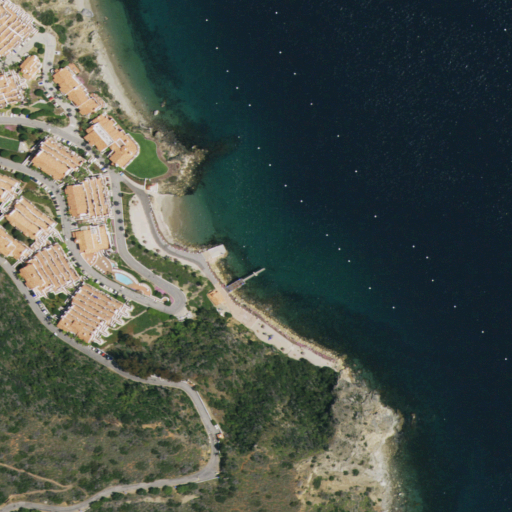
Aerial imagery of beach in California named Hamilton Beach containing open water, low intensity development, shrub, mixed forest, open development, barren land, medium intensity development, grassland, and high intensity development